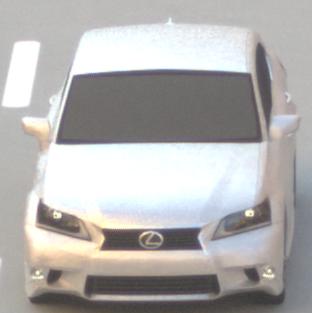
Make: Lexus
Model: GS 250
Detailed model: GS (L10)
Model produced from: 2012/06
Model produced until: 2013/12
Doors: 4
Color: white
Road condition: dry road
Daytime: morning or afternoon
Contrast: low contrast